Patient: sex F, age 61
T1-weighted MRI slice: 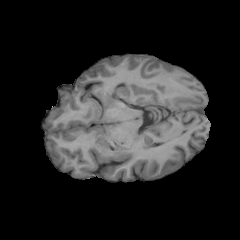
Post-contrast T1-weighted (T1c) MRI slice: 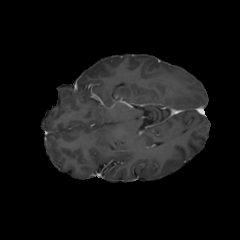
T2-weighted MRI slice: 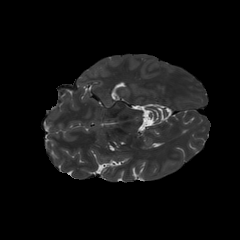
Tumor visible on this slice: no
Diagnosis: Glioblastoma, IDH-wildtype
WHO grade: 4